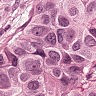
Metastatic tissue present: yes